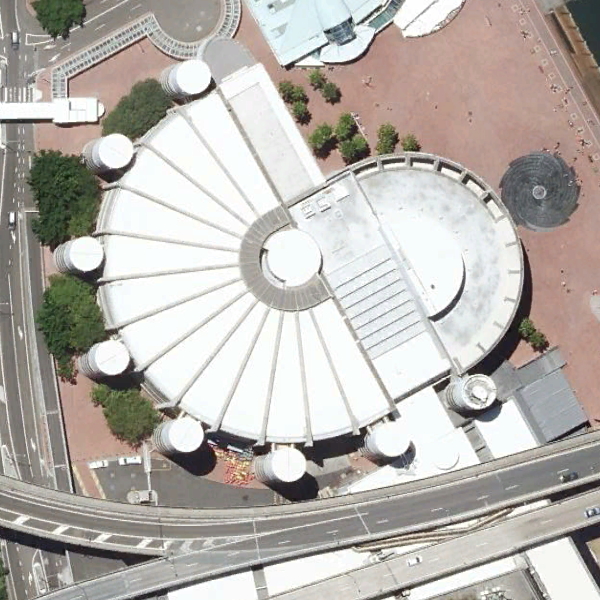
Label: Center